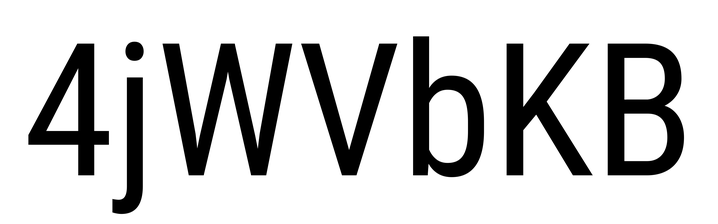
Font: Roboto_Condensed_Regular